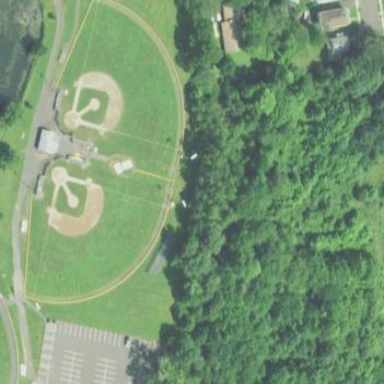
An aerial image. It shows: Baseball pitch for leisure land activities.